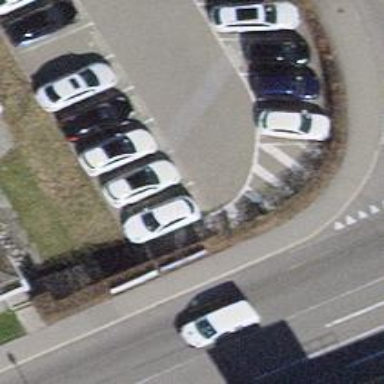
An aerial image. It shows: Road serving as parking aisle.